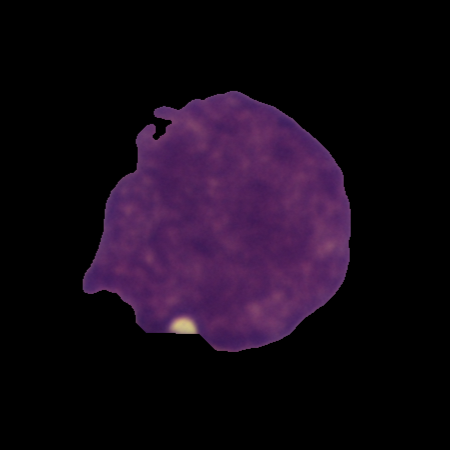
Label: cancer